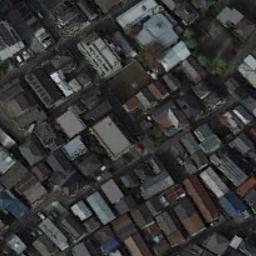
Label: residential